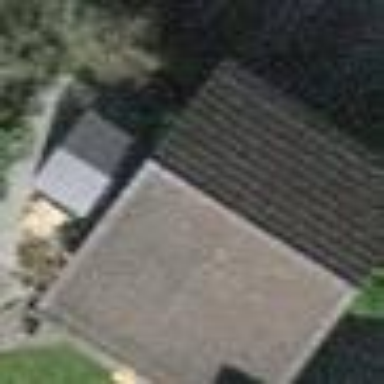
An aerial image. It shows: Garage building.